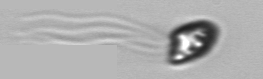
Label: flagellate_morphotype1